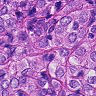
Metastatic tissue present: yes